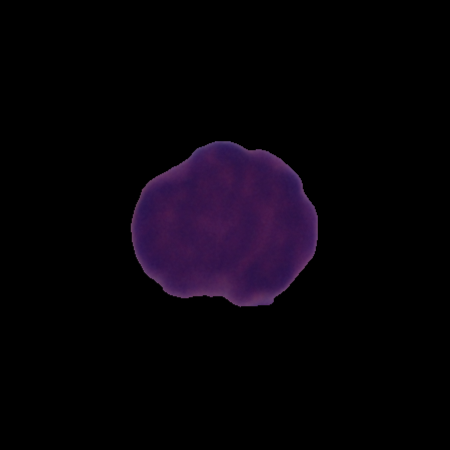
Label: cancer